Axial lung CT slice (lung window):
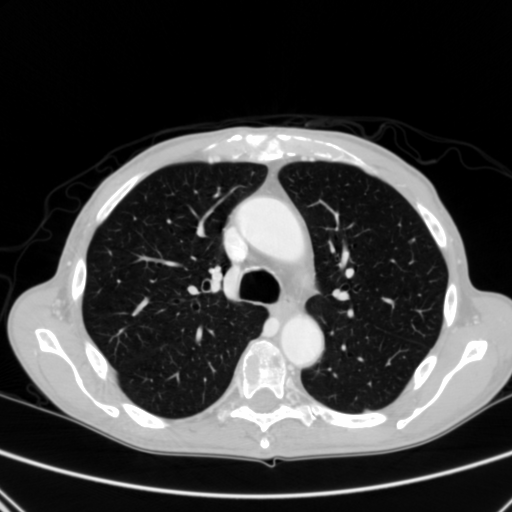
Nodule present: yes
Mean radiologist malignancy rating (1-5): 2